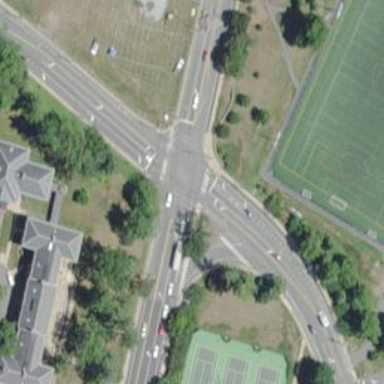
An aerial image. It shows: Marked crossing on the road.